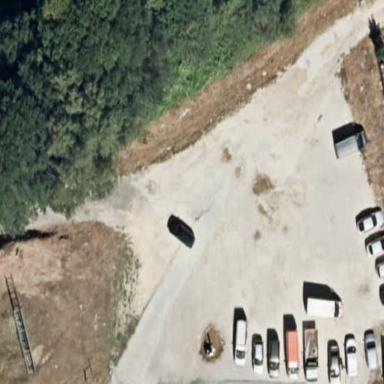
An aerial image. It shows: Parking area with sandy surface.